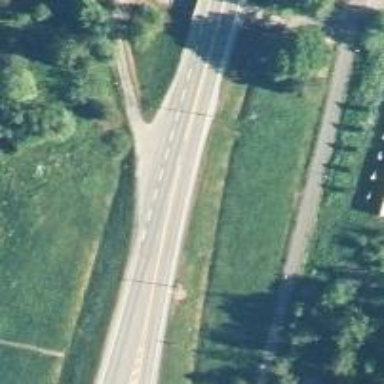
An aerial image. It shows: Asphalt road classified as primary highway.